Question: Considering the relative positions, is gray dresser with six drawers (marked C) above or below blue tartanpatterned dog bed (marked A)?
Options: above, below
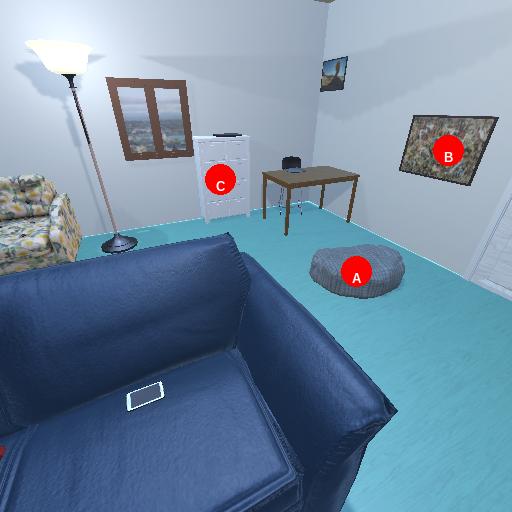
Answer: above